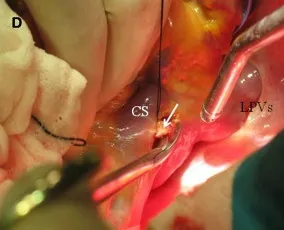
D. The two collateral vessels from CxA (white arrow) were also ligated for an optimal control of bleeding during the excision of the tumor. CS: Coronary sinus. LPVs: Left pulmonary veins.
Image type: medical_photograph (other_medical_photograph)